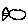
Label: fish